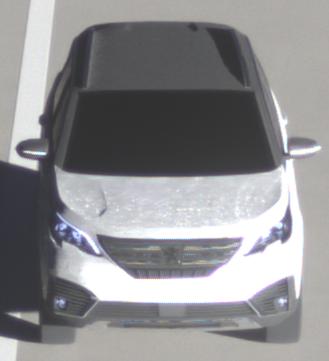
Make: Peugeot
Model: 5008 1.2 PureTech 130 Active
Detailed model: 5008 (II) (03/17 - 09/20)
Model produced from: 2017/03
Model produced until: 2018/07
Doors: 5
Color: white
Road condition: wet road
Daytime: sunrise or sunset
Contrast: high contrast